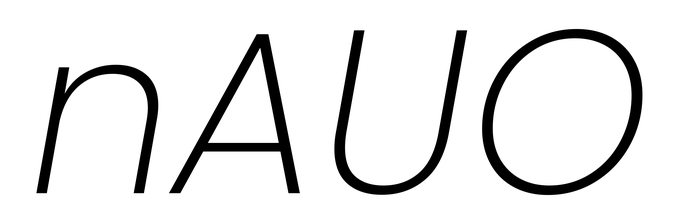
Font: Poppins-ExtraLightItalic